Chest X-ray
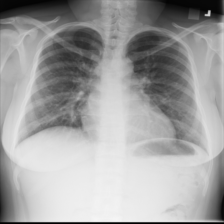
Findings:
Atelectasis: negative
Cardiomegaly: negative
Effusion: negative
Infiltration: negative
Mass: negative
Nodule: negative
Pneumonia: negative
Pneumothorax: negative
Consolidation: negative
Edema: negative
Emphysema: negative
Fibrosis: negative
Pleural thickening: negative
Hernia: negative